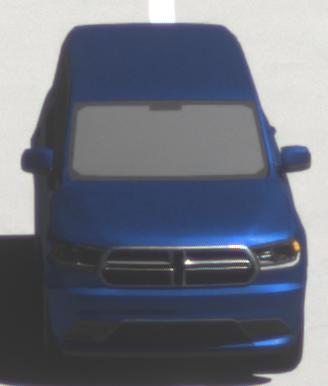
Make: Dodge
Model: Durango
Detailed model: Gen. 3
Model produced from: 2010
Doors: 5
Color: blue
Road condition: dry road
Daytime: midday
Contrast: medium contrast